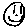
Label: smiley face